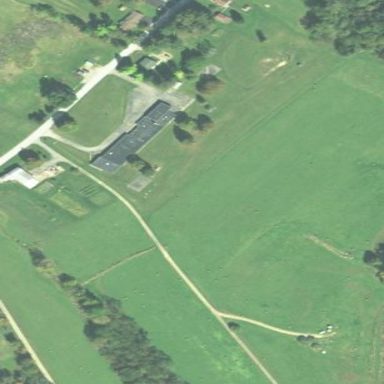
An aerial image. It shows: Abandoned school.